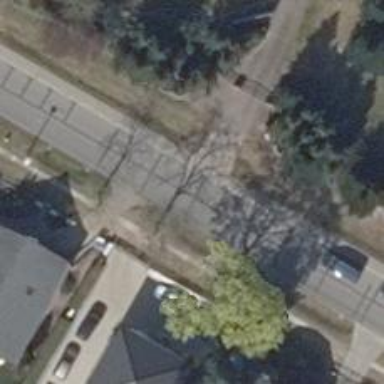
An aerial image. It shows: Tertiary road with asphalt surface and sidewalks on both sides.